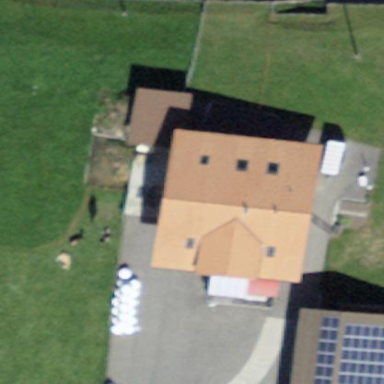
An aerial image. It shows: Farm building.